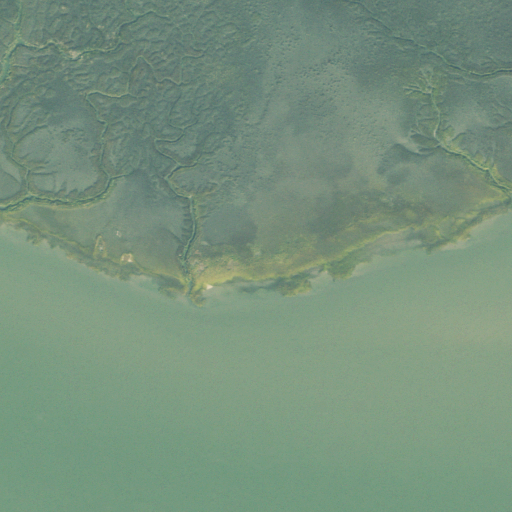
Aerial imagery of cape in Georgia named Fourmile Point containing herbaceous wetlands and open water